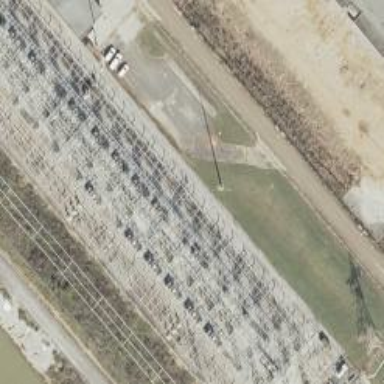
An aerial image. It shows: Switch used for power control.